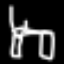
Label: chair